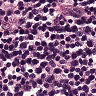
Metastatic tissue present: no